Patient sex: M
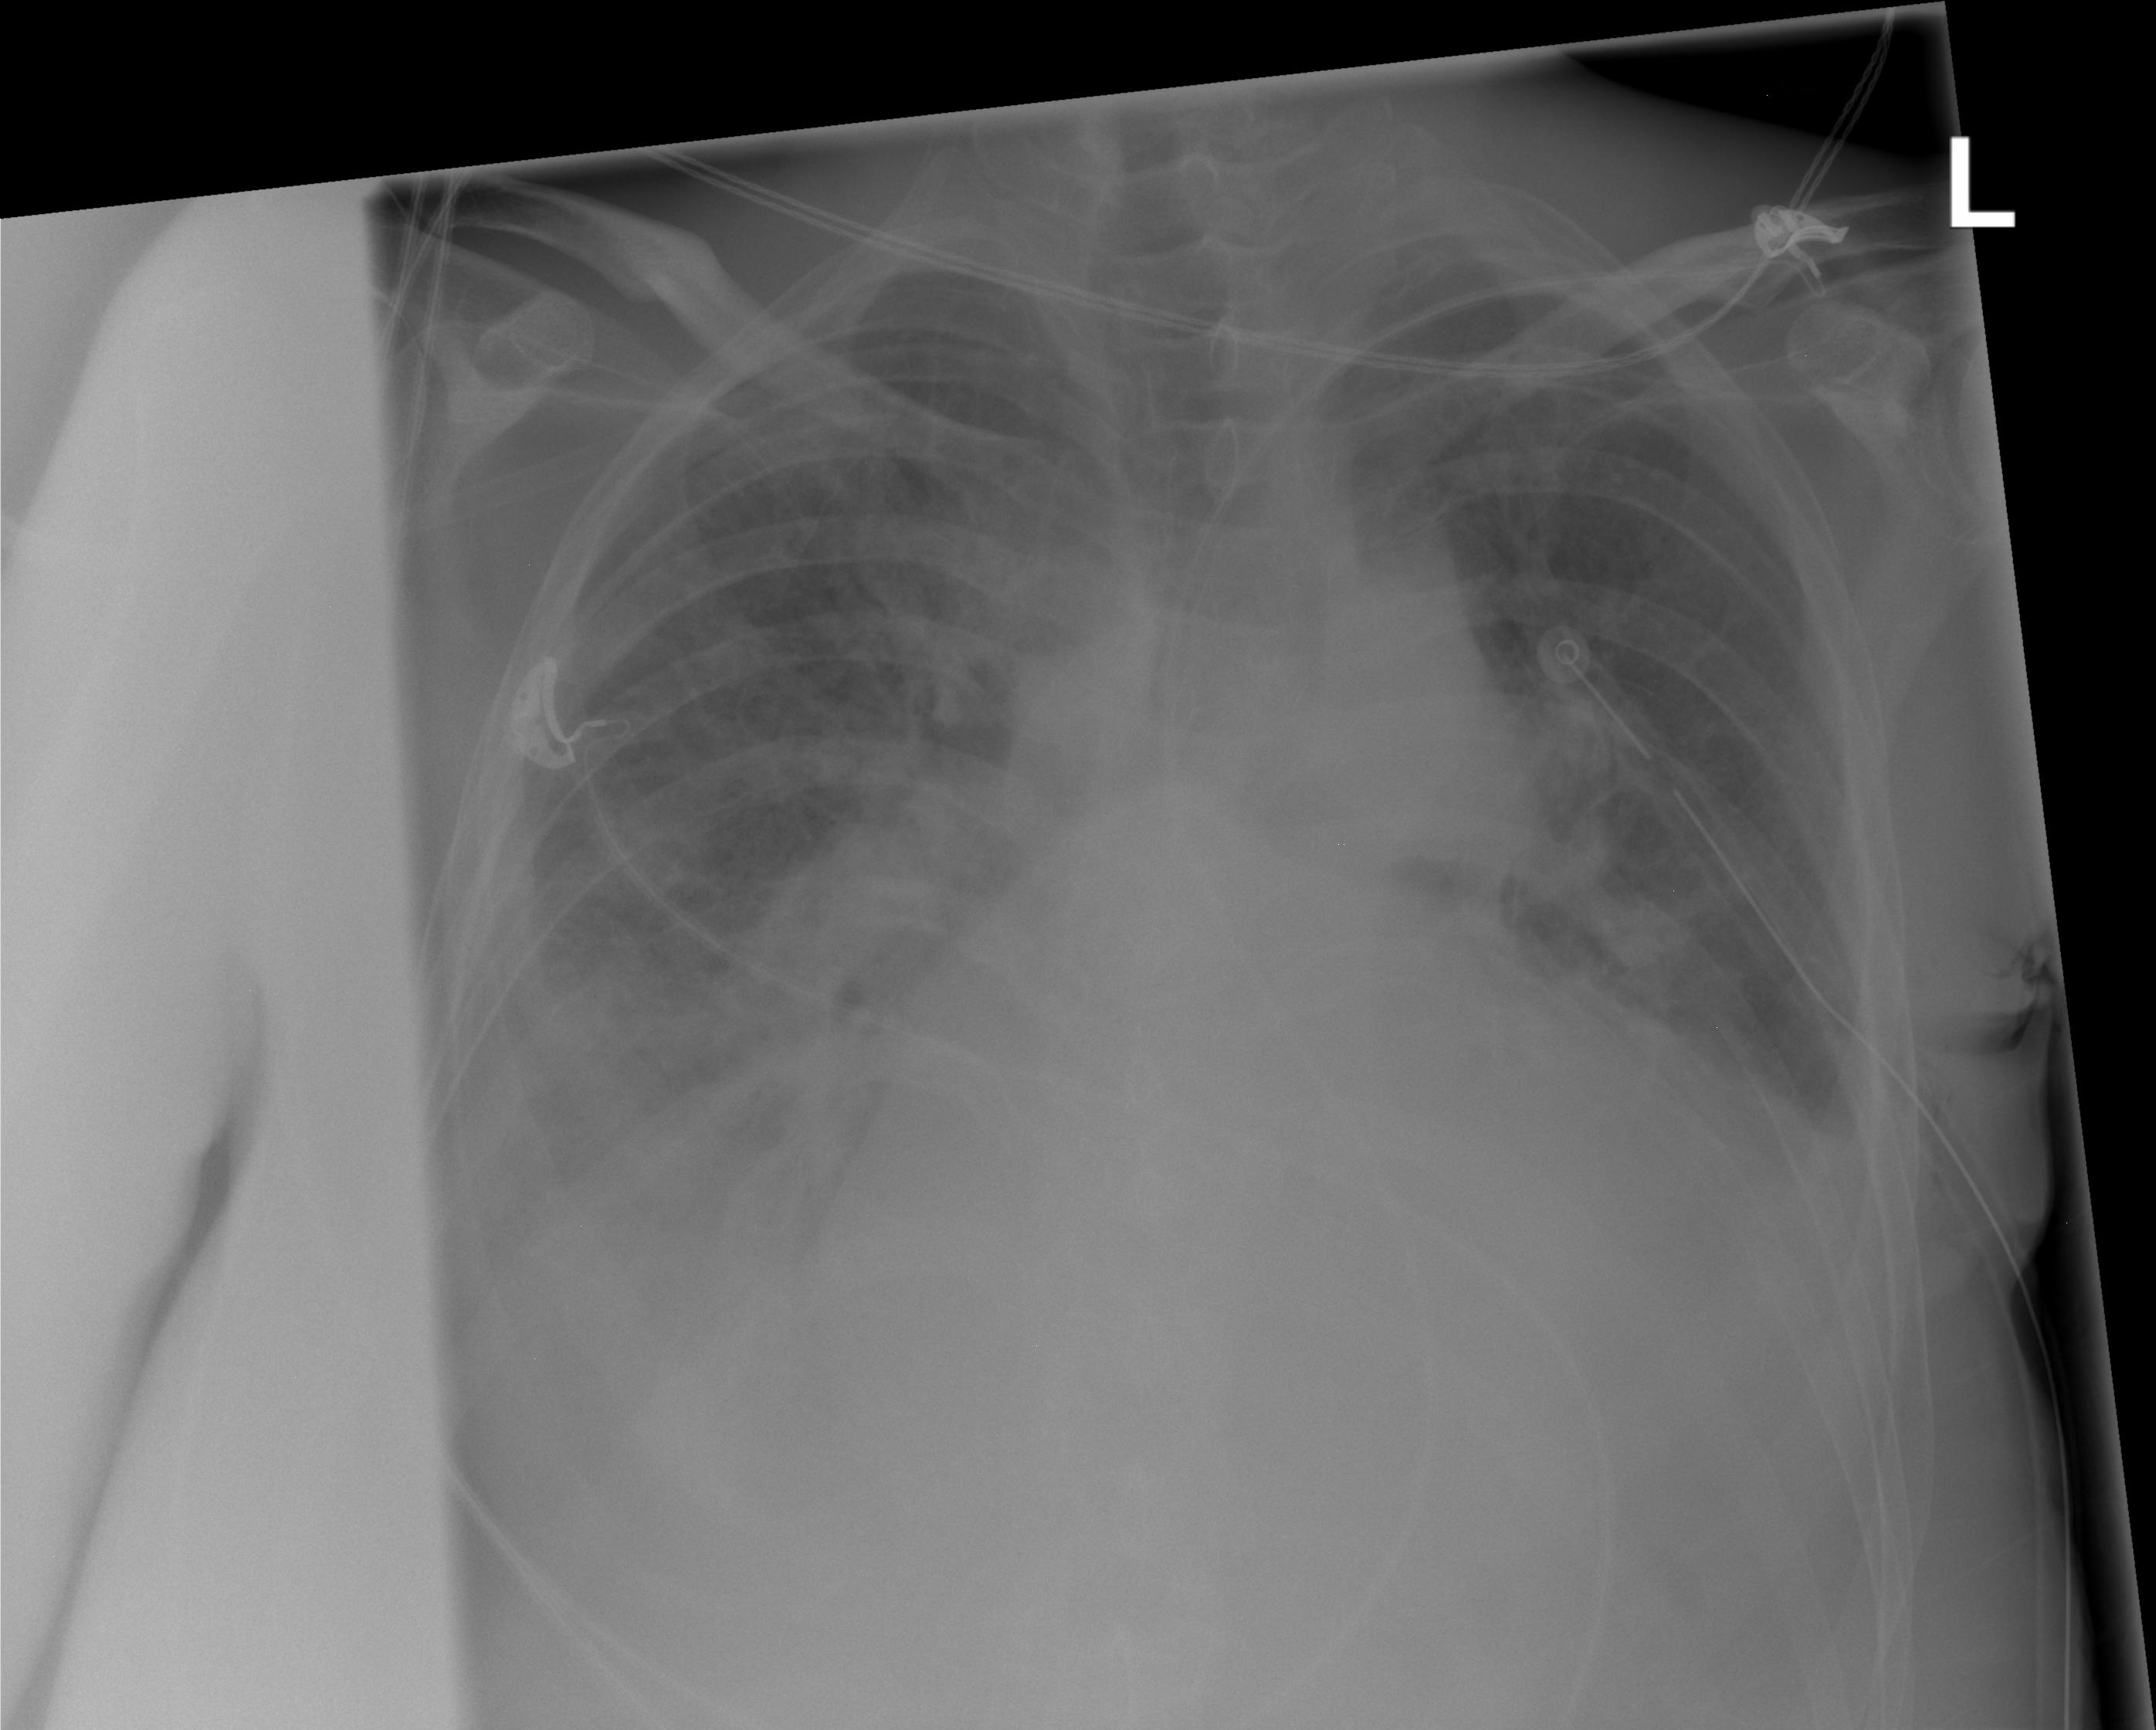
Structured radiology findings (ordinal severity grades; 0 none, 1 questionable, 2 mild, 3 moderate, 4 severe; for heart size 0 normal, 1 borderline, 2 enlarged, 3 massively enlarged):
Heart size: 3
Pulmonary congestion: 2
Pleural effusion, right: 2
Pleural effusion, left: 2
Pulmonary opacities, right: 3
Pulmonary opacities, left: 2
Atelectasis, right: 2
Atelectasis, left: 2